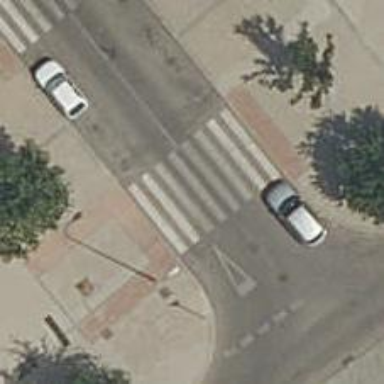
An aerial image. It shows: Zebra crossing on the road.